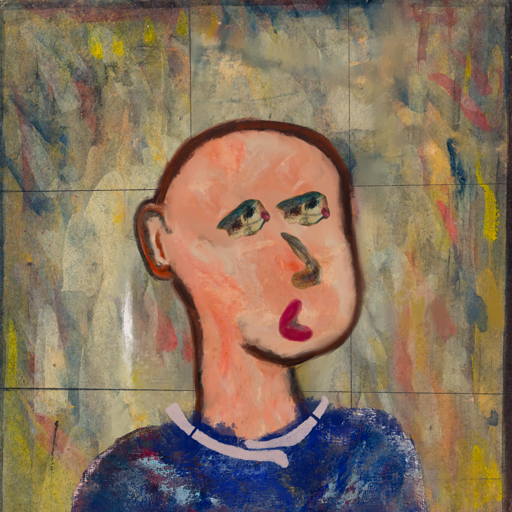
Background: GypsyMother, Head And Neck Side: Roy_Bahadur, Face Side: Pipe, Bust: Irani, Hair Side: Blank, Head Accessory: Blank, Second Necklace: Blank, Necklace: Hypocrite_2, Baby: Blank